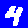
Digit: 4